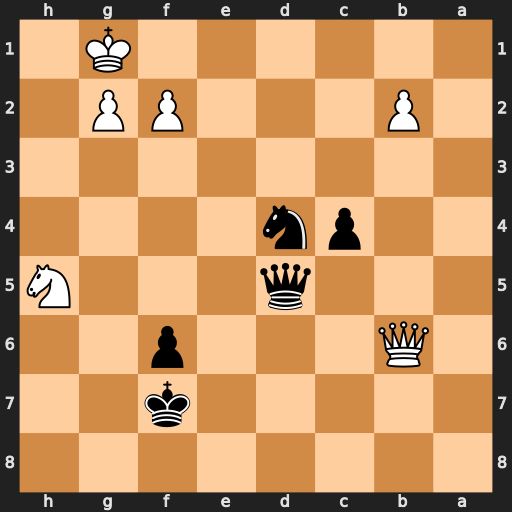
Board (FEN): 8/5k2/1Q3p2/3q3N/2pn4/8/1P3PP1/6K1
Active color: b
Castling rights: -
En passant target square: -
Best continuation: Ne2+ Kf1 Qd1#